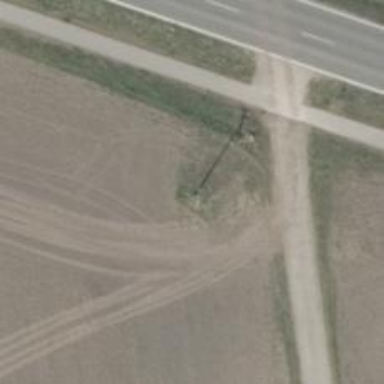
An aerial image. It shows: Power pole.